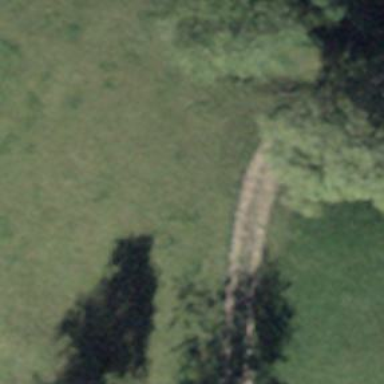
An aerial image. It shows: Grass track road with grade3 tracktype.